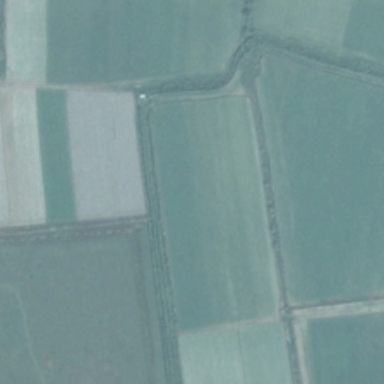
The green farmland encircles thr white one and both are surrounded by the baulk .